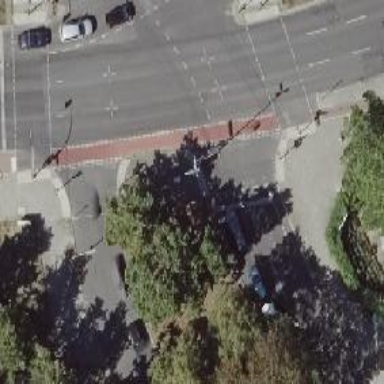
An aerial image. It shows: Road with traffic signals.